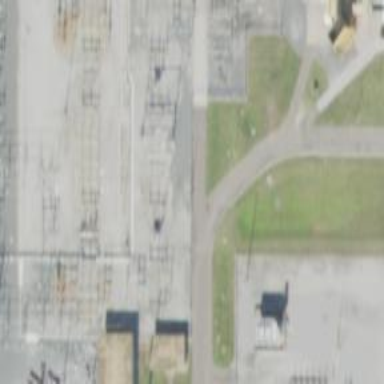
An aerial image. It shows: Switch used for power control.